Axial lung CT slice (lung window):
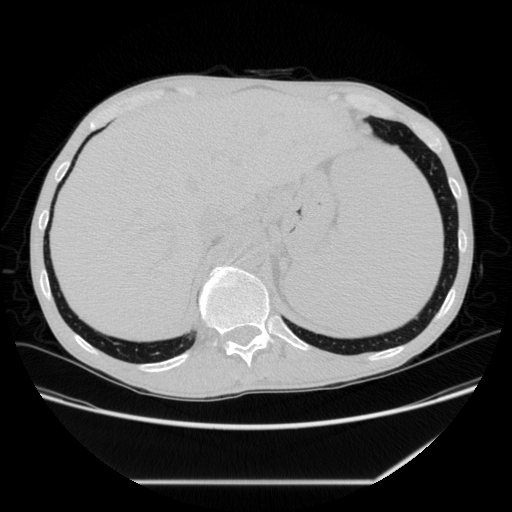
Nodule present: no